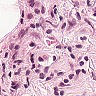
Metastatic tissue present: yes